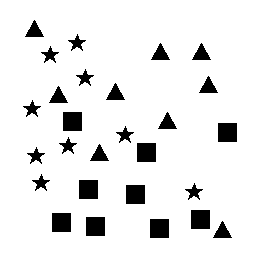
Squares: 9
Triangles: 9
Stars: 9
Total shapes: 27